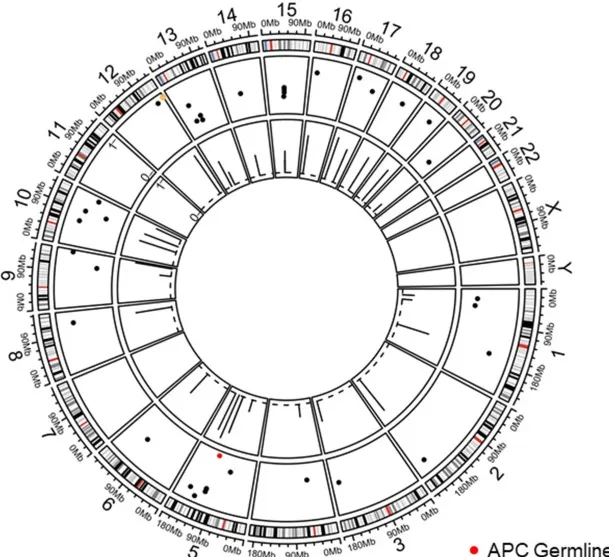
Tumor chromosome copy number map. The red dots display APC germline mutations on chromosome 5 and POLE mutation on chromosome 12.
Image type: chart (chart)